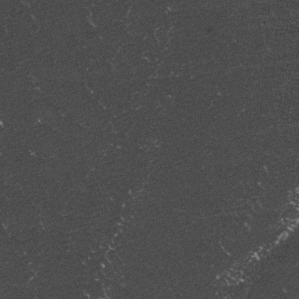
Label: frost